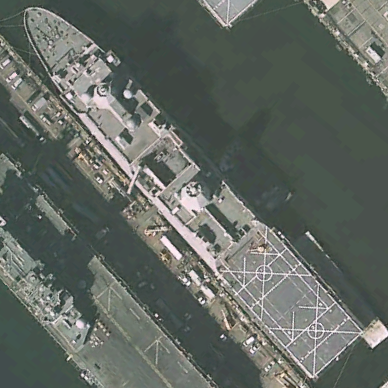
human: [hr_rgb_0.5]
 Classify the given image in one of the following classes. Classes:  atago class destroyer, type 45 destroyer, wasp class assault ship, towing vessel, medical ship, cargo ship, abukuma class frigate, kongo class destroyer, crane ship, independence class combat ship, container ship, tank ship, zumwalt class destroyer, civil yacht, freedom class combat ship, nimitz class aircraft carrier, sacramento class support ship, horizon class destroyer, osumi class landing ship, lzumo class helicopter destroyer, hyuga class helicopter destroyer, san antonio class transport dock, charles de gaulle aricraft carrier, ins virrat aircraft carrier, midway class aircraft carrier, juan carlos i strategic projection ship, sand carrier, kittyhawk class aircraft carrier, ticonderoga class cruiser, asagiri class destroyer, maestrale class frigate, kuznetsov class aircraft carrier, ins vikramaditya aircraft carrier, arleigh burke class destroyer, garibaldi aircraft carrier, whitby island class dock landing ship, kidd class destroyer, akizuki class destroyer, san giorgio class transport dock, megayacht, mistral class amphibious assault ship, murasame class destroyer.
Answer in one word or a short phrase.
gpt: San Antonio class transport dock